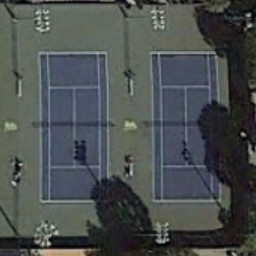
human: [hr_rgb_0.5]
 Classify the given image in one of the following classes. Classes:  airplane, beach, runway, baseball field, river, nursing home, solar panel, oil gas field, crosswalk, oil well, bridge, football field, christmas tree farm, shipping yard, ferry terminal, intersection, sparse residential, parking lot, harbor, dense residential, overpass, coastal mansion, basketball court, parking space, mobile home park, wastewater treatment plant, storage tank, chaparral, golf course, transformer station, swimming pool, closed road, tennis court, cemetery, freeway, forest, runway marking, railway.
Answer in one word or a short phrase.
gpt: tennis court